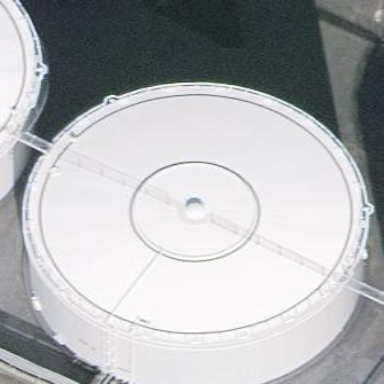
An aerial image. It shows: Building with storage tank.